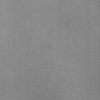
Label: dusty